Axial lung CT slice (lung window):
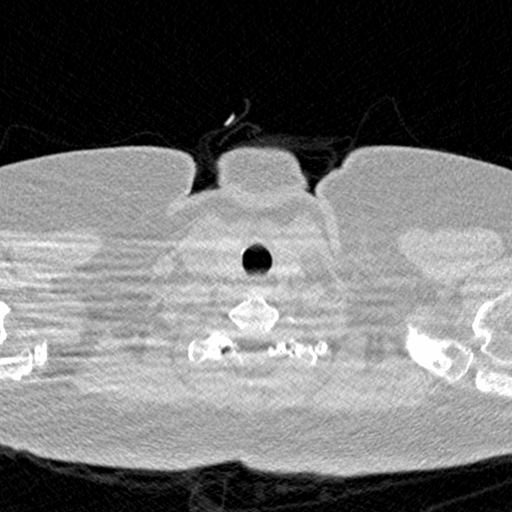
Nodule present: no